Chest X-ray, PA view. Patient: 50 years old, sex F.
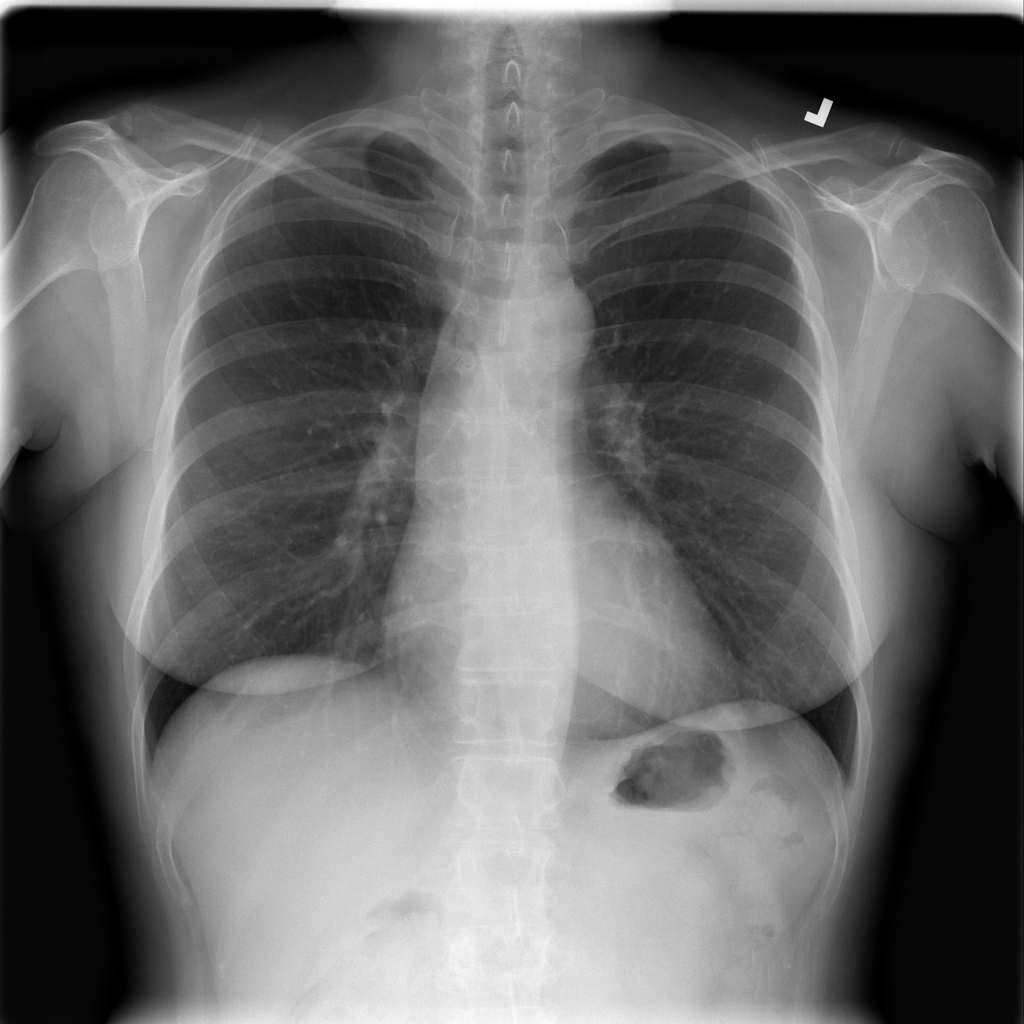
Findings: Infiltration